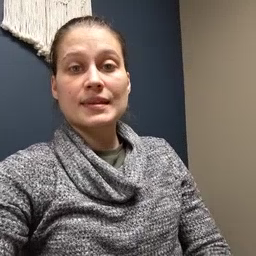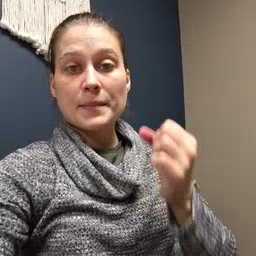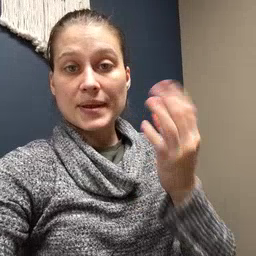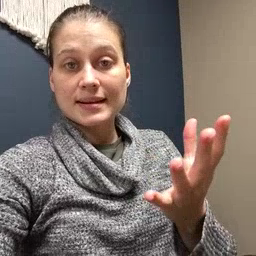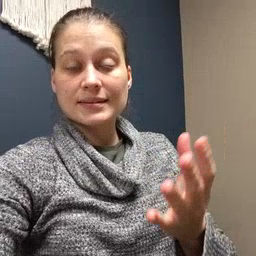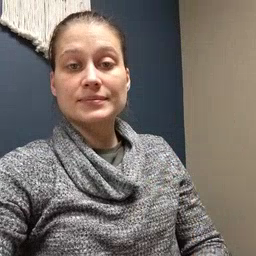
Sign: many